Question: When I launch the <URL>, it shows me a timeline of two versions of my git repository:

If I tap the clock icon in the center, I can choose exactly which revisions I want to compare.
The problem is that there is only one revision available (light gray line), and the rest don't appear (i.e. they are dark gray lines). For example, in the screenshot above, there are only 3 revisions the user can choose from.
The repository definitely has many more revisions as evidenced by the fact that when I go to Source Control > History, I see many commits.
How do I make it so that all my revisions (or at least a specific one) is available in this list?
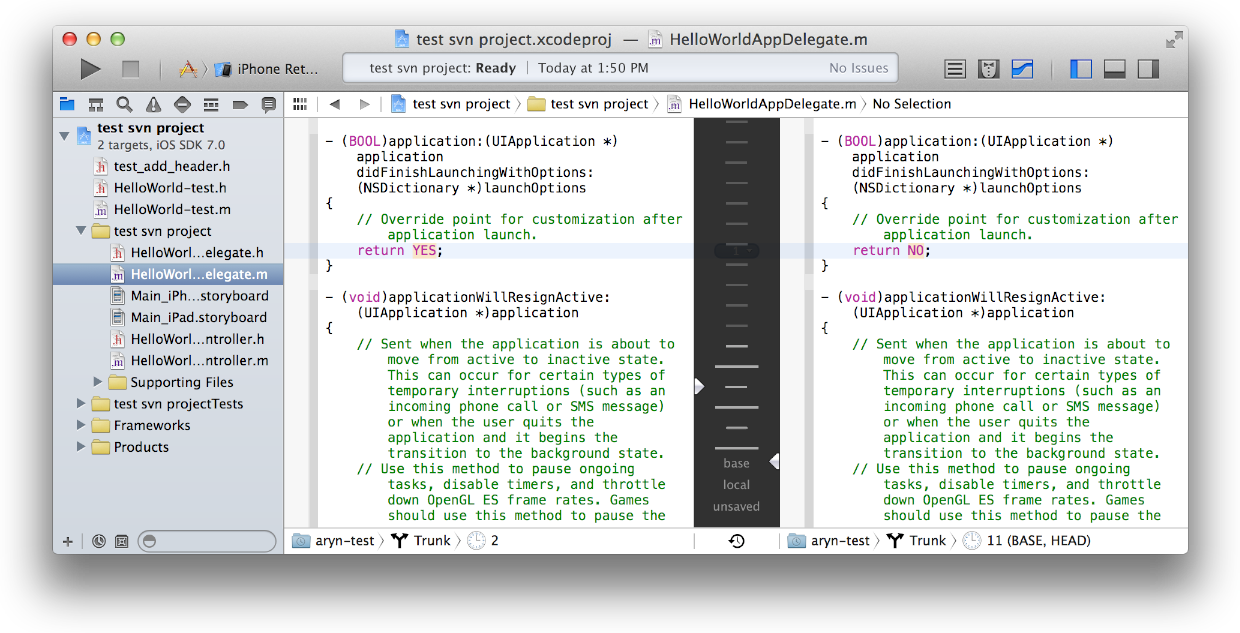
Answer: Comparison view is about reviewing the changes to .
> The repository definitely has many more revisions as evidenced by the fact that when I go to Source Control > History, I see many commits.
Yes, but the majority of those are not commits involving a change in the state of , so you are not seeing them in this part of the interface. And rightly so; that would be pointless. You are being shown here everything there is to show, i.e. the log for . Every version of in this branch contained in the repository is shown in this interface.
Now, having said all that, part of the problem is that this really is not a great interface. It's cute, and it's nice as far as it goes, but if you are trying to review and understand your project's history as a whole, it isn't all that helpful. Personally I almost never use it. Try Atlassian's SourceTree; it's free and fantastic. And ultimately, of course, there is no substitute for the command line.